Question: I'm trying to make a CPU and GPU profiler to use in a video game. The goal is to have on-screen 2 graphs that give the time taken by the different tasks of a frame. This is a very crude illustration of what it looks like:

I'm using QueryPerformanceCounter (on Windows) to get the CPU time and glQueryCounter(GL_TIMESTAMP) to get GPU times.
The problem is that the times I get for CPU and GPU are not relative to the same origin. My first attempt to fix this was to make a blocking call to a GPU timestamp (with glGetInteger64v(GL_TIMESTAMP)) during the initizalization of the app, closely followed by a get of the CPU time. The difference between the two times allowed me to basically convert GPU times to CPU times and have both graphs synchronized. But after a few seconds (or minutes) the times are drifting and my graphs are not correctly synchronized anymore.
I can't make another blocking call to get a GPU time after the game has started because I don't want to loose a frame and make the game stutter.
Did anyone try to do something like this or have any advice on how to synchronize the CPU and GPU times without hurting the performance ?
I have another idea but I don't know if it's going to work well: have a separate thread make the blocking call to get the GPU time, also get the CPU time and send back the difference to the main thread somehow. Then the thread would sleep for a few seconds and start again. I'll try this and update the post if this seem to work well.
I tried the idea above on both an AMD and an NV card and it seems to work fine. Even when calling glGetInteger64v(GL_TIMESTAMP) lots of times (with a sleep of only 1ms between each call), it seems to have no impact on the performance. I still need to make more in depth tests but so far, this looks like a good solution.
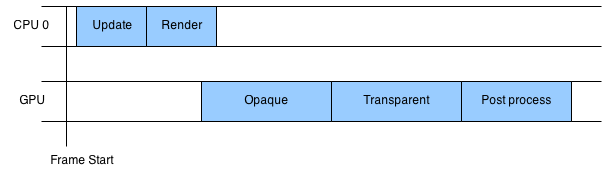
Answer: I made a separate thread that make a blocking call to glGetInteger64v(GL_TIMESTAMP). It made no visible difference in performance even when waiting something stupidly small like 1ms between each call. Although it should be noted that I already had several OpenGL contexts before this modification.
In the final code, I wait 30 seconds between each call to glGetInteger64v(GL_TIMESTAMP). It seems to be often enough to avoid any visible drifting on all the PCs I tested.
I tested on Nvidia cards (GTX 460, GTX 660, GTX 780ti, GTX 780M) and AMD (Radeon HD 7950), all with Intel CPUs.